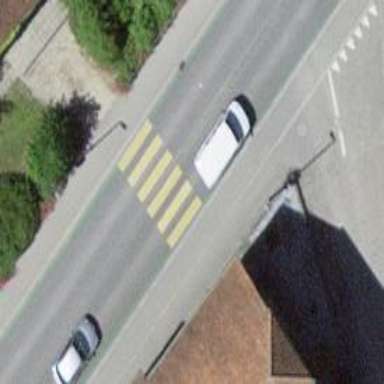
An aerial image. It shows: Uncontrolled zebra crossing on the road.